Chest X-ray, AP view. Patient: 56 years old, sex F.
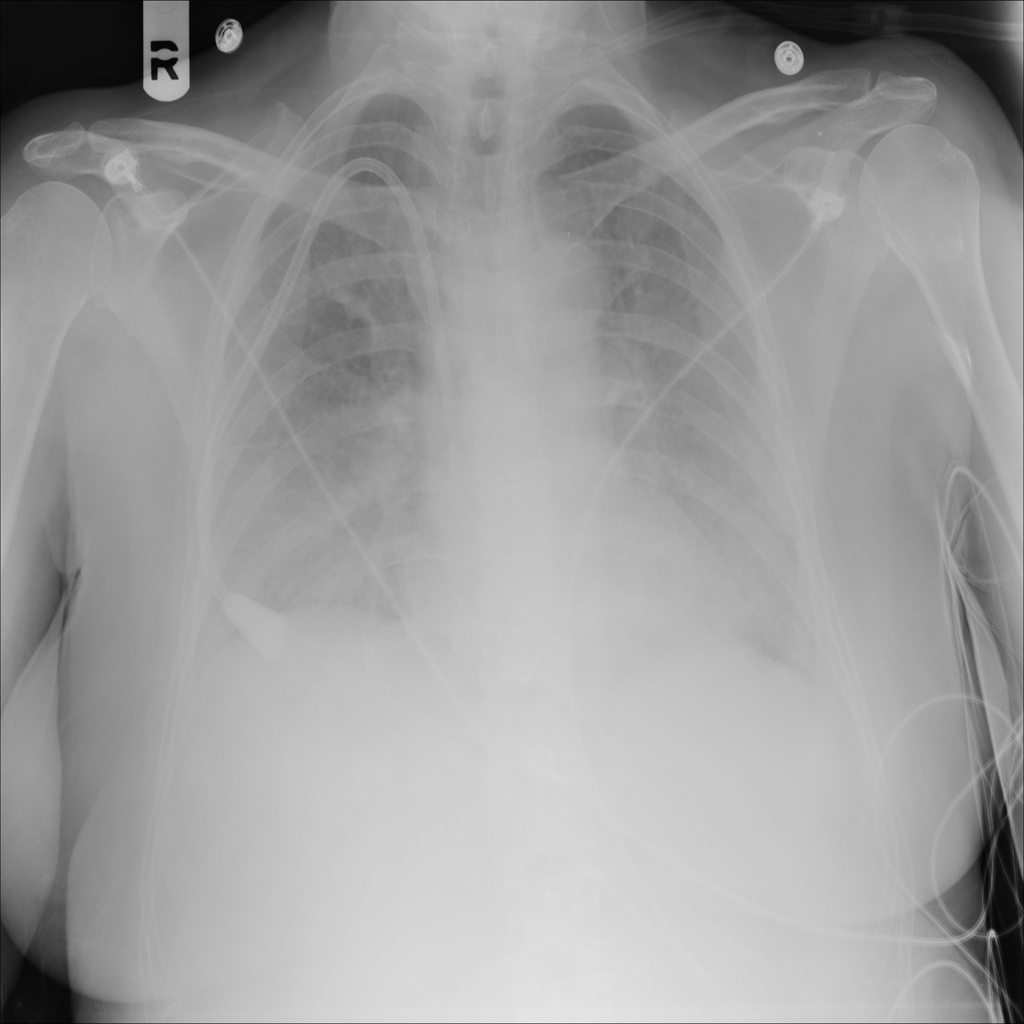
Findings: Edema, Effusion, Infiltration